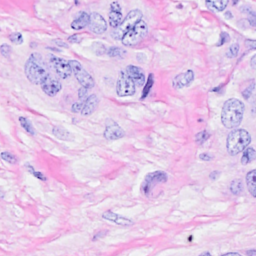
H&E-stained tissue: Breast